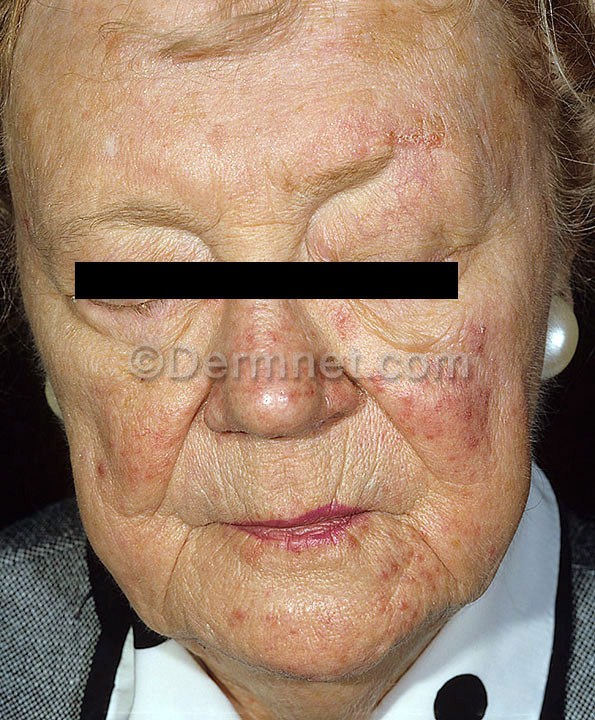
Disease: Acne and Rosacea Photos